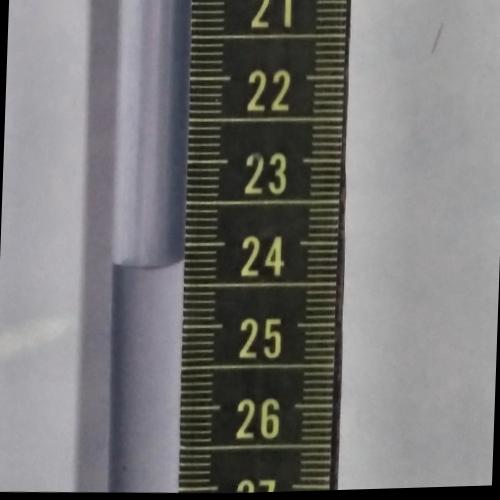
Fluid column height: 24.2 cm